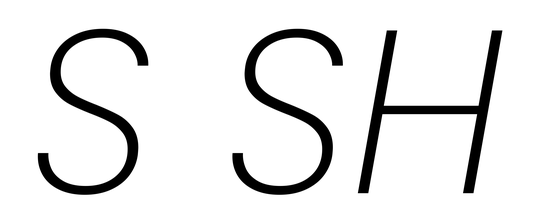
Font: Poppins-ExtraLightItalic